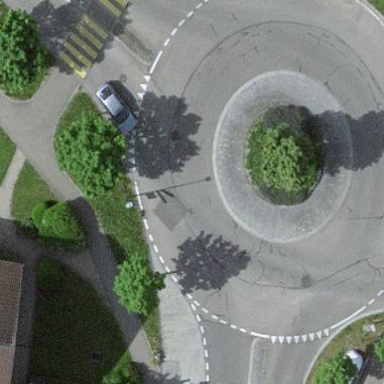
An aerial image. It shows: Roundabout on primary highway.